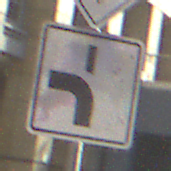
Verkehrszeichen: VerlaufVorfahrtsstrasse5
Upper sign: Vorfahrtsstrasse
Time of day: MorningAfternoon
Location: Outdoor (Urban)
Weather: PartlyCloudy
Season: NotSpecified
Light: Natural